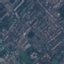
Land use / land cover: Residential